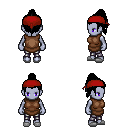
a pixel art fantasy rpg character, female body template, dark elf, purple skin, brown tunic, metal pants, black long topknot hairstyle, red bandana, white slippers, four views (front, back, left, right), 2x2 character sprite sheet, small pixel art, hard edges, no anti-aliasing